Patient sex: F
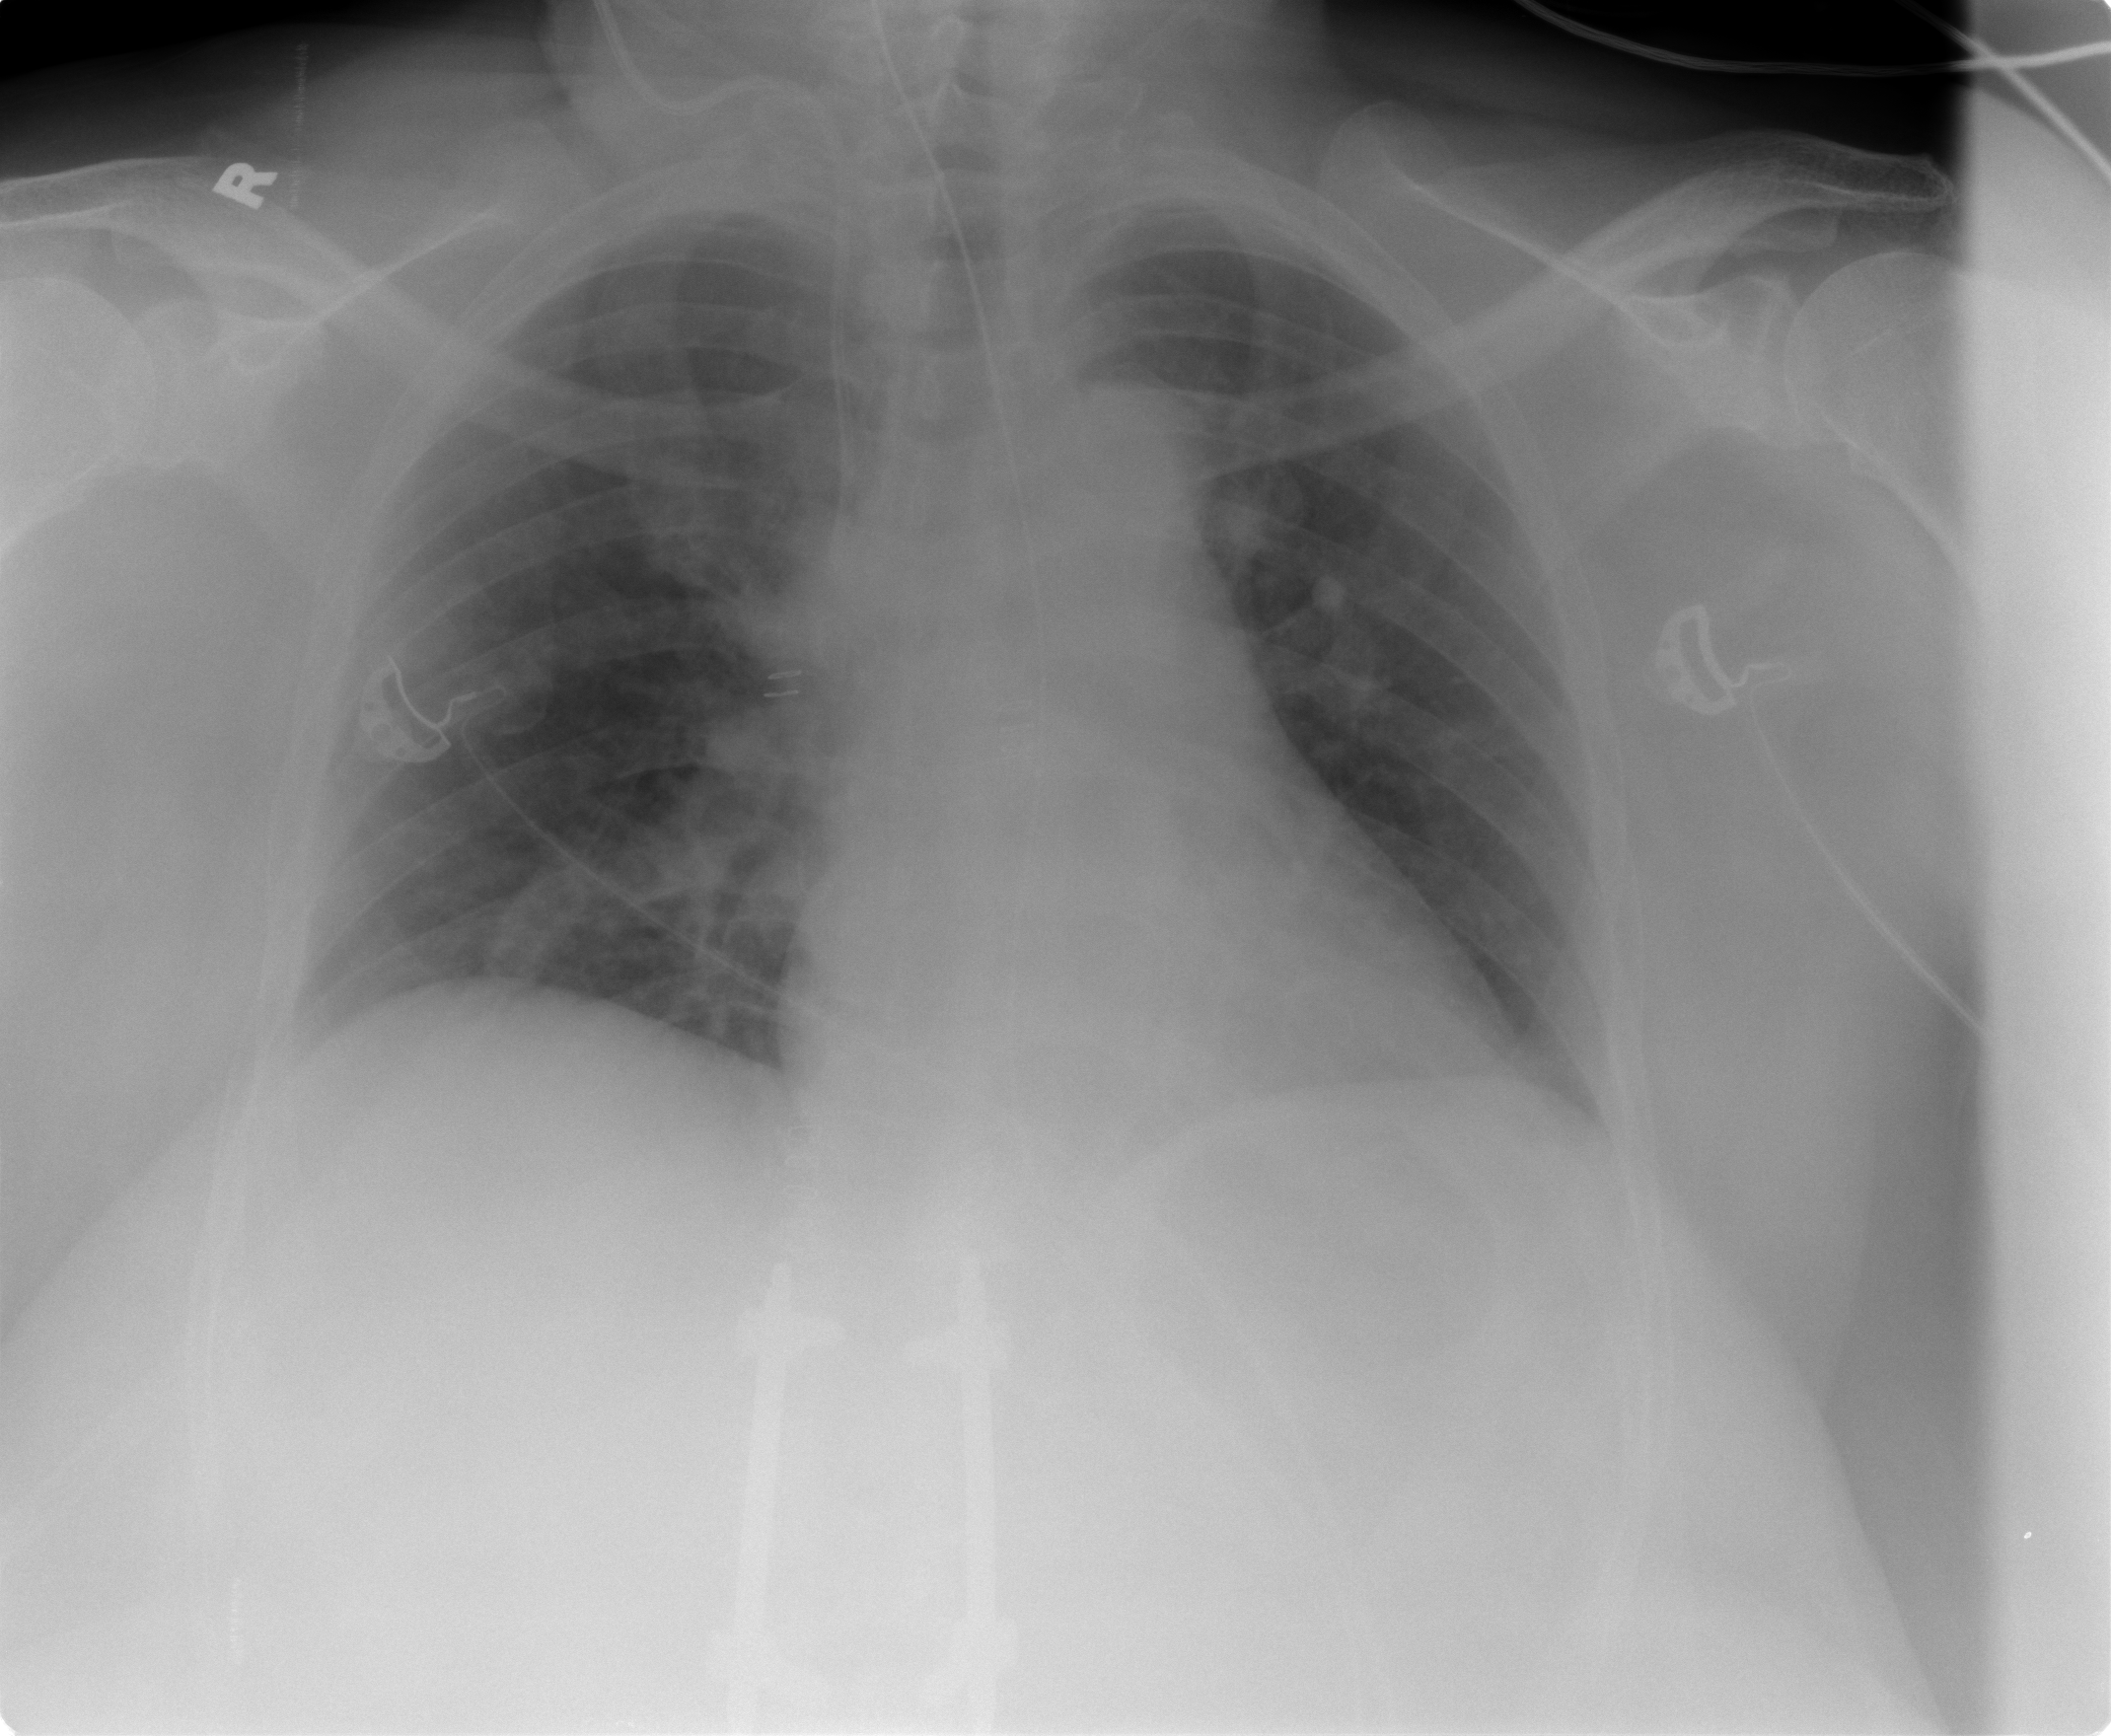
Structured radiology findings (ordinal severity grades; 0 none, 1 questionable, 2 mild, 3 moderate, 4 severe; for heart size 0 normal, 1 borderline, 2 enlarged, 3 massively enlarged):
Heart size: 0
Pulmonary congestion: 2
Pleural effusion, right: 0
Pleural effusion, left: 0
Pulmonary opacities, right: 0
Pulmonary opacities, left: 0
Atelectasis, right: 0
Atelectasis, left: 0